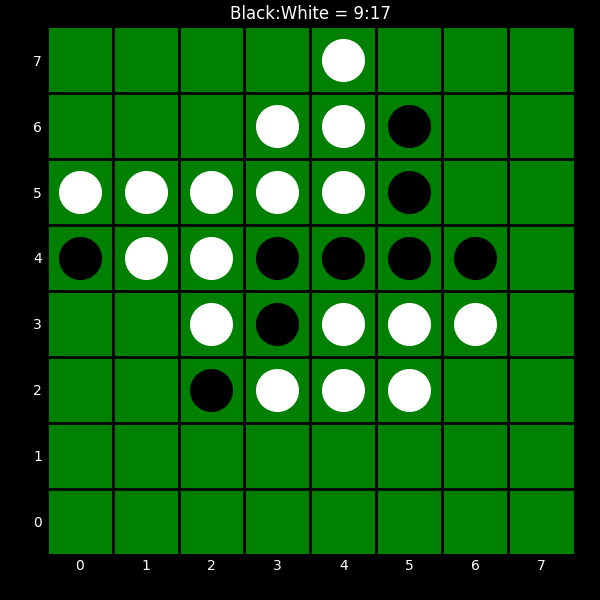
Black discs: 9
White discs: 17